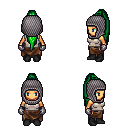
a pixel art fantasy rpg character, female body template, human, tanned skin, white pirate shirt, robe skirt, green extra-long topknot hairstyle, chain hood, metal gloves, black shoes, four views (front, back, left, right), 2x2 character sprite sheet, small pixel art, hard edges, no anti-aliasing